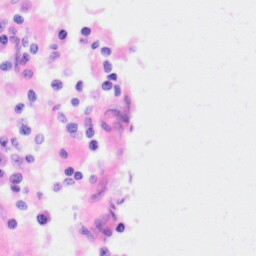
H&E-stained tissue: Kidney